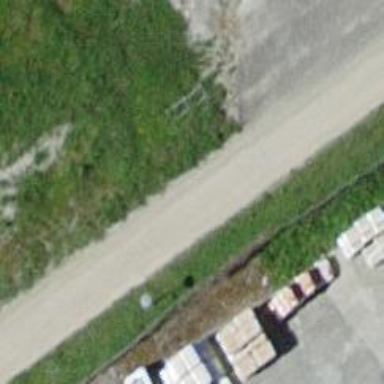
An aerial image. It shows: Block barrier.